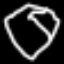
Label: diamond